Question: This might seem like a silly question, but I am using VS 2010 and in the Site.Master page, there's a tag '<h1>' which allows users to type in the title header.
E.g.
In this case, the title is 'ASP.NET Application'
I'd like to have a different title in every page of my application.
How do I go about updating the title in each of my .aspx page? In the HeaderContent section of the page?
'''
<asp:Content ID="HeaderContent" runat="server" ContentPlaceHolderID="HeadContent">
</asp:Content>
'''
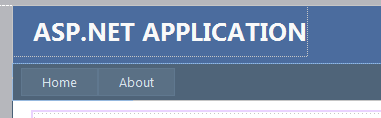
Answer: What you want to do is different from the intent of the template. The template was constructed so that the contents of the '<h1>' would be your site logo or site name. That is why they hard-coded it into the 'Site.Master' as:
'''
<div class="title">
<h1>
My ASP.NET Application
</h1>
</div>
'''
It wasn't meant to be changed per page.
If you want to change it per page, then you have a couple of options. Here is .
Since you referenced the header section of the site master: lets say you want the text of the title set to the actual page title. You could do it like this:
'''
<div class="title">
<h1>
<asp:Label ID="_pageTitle" runat="server"></asp:Label>
</h1>
</div>
'''
So you replace 'My ASP.NET Application' with a label so you can easily change it in the code behind.
Then, in your code behind, you have something like:
'''
protected void Page_Load(object sender, EventArgs e)
{
_pageTitle.Text = Page.Title;
//rest of your code
}
'''
This will set the text of the label to the page title of the page.